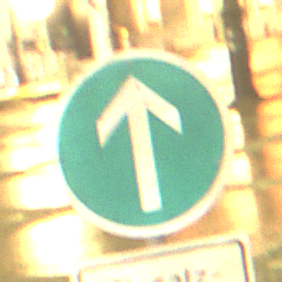
Verkehrszeichen: VorgeschriebeneFahrtrichtungGeradeaus
Zusatzzeichen unten: BesondereFahrzeugeUndTransportgueter3
Umgebung: Outdoor, Urban
Tageszeit: Night
Wetter: Overcast
Licht: Artificial
Jahreszeit: NotSpecified
Kontrast: MediumContrast